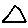
Label: triangle